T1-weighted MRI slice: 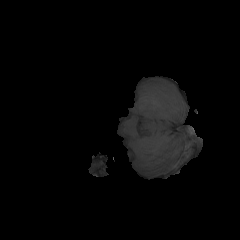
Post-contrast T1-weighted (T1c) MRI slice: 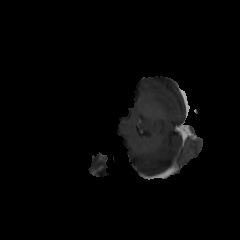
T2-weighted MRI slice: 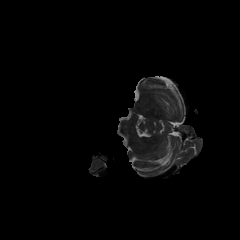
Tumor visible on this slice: no